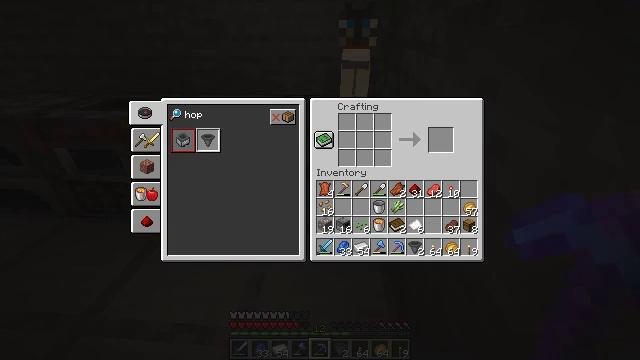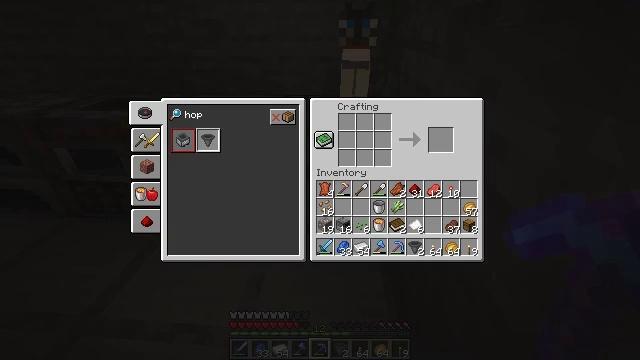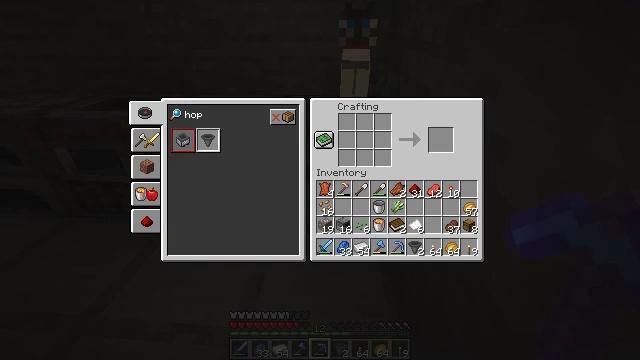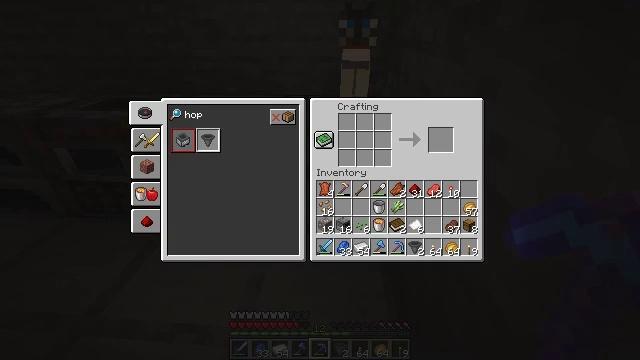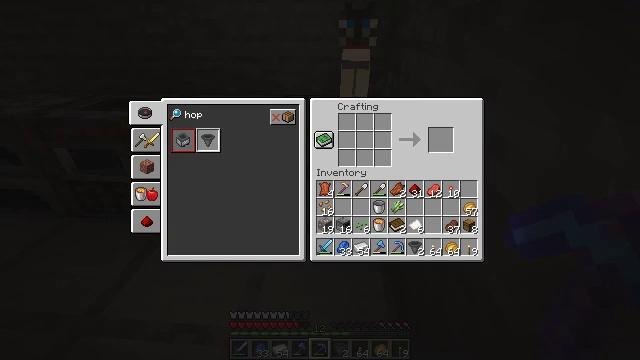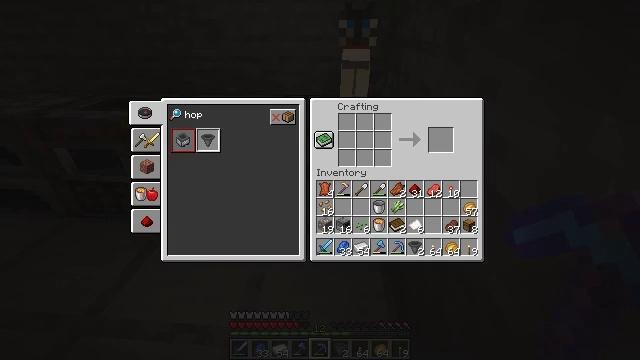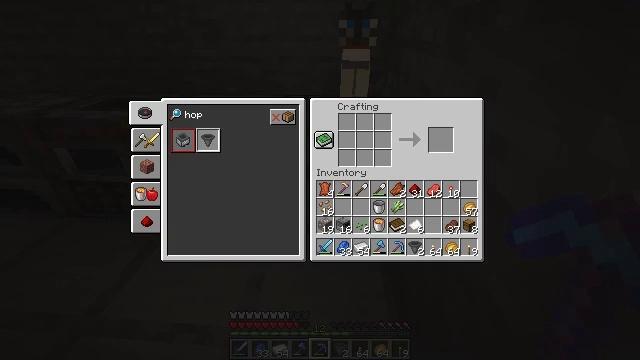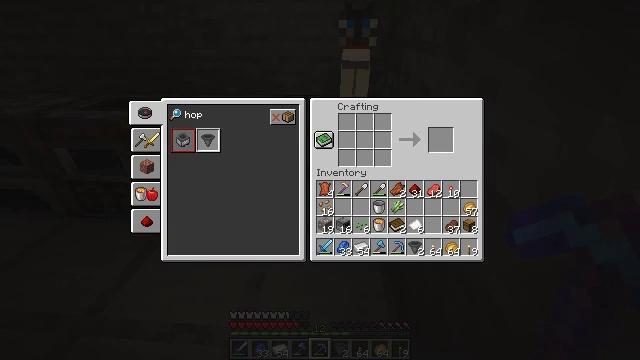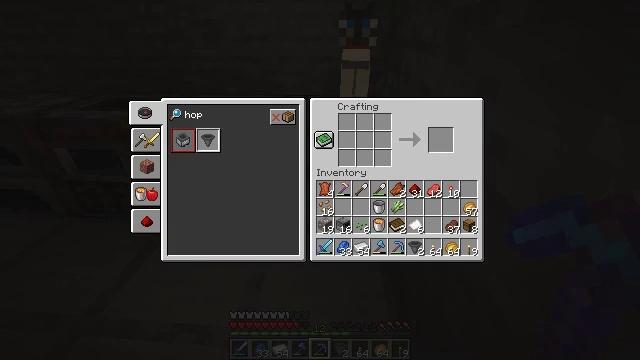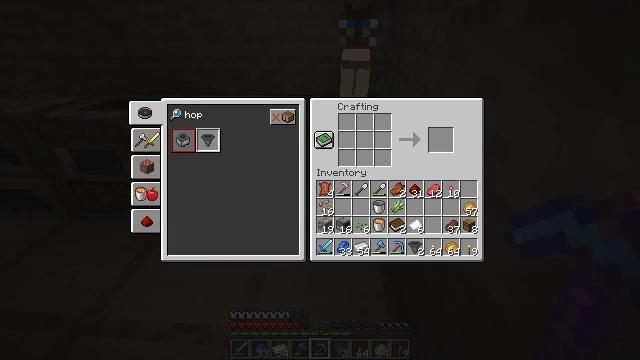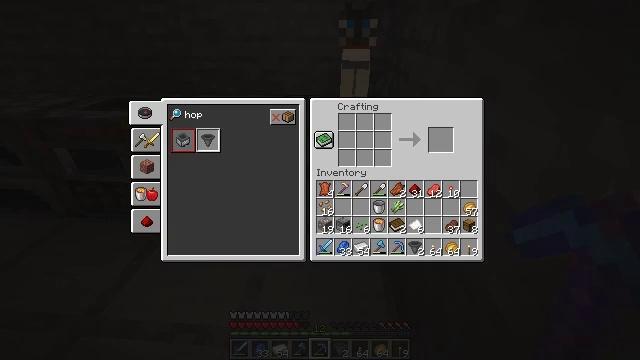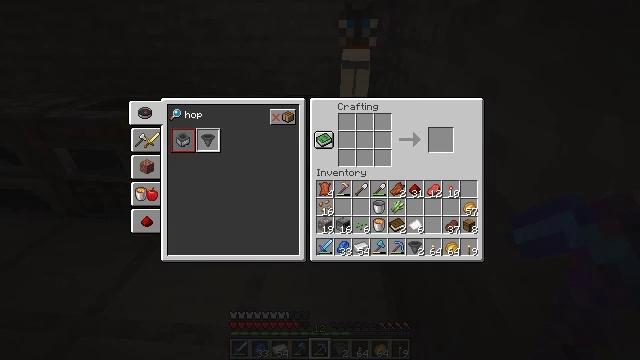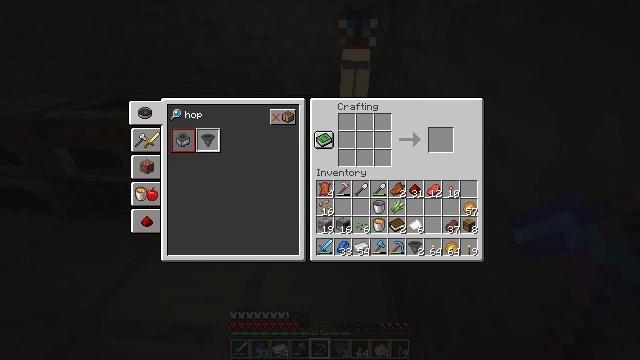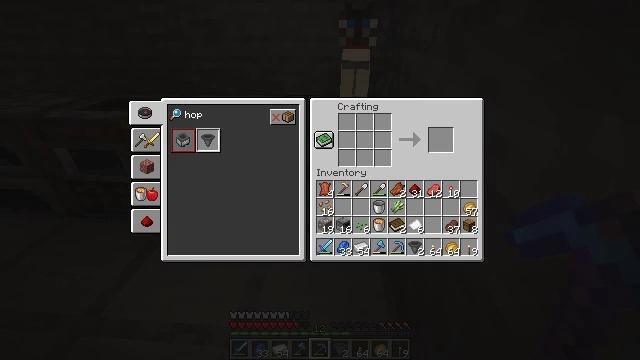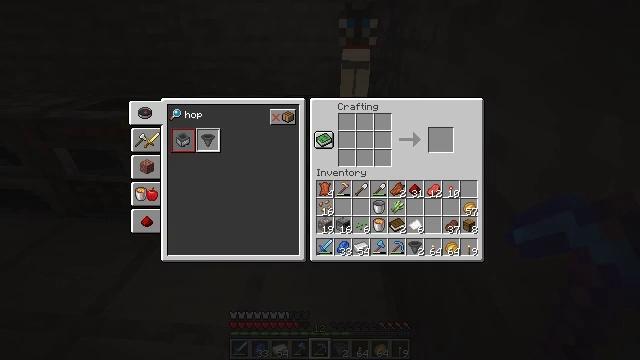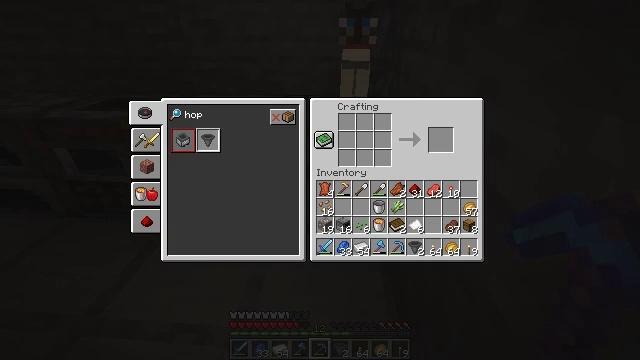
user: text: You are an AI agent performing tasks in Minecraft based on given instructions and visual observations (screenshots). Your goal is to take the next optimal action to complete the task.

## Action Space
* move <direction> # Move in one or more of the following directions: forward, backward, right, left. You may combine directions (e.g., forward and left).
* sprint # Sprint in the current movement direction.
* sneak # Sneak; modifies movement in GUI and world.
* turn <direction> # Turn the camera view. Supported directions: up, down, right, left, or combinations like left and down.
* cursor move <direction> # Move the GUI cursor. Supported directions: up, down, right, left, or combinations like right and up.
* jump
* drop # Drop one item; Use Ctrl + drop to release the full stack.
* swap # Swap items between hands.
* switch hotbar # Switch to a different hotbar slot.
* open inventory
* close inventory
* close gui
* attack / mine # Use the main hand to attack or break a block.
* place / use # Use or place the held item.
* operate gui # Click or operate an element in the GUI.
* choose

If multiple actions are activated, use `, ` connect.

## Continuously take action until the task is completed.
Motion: motion action
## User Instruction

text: Open your crafting table and craft a minecart with ingots.
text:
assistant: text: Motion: no_op
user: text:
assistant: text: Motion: no_op
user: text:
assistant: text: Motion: no_op
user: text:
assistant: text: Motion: no_op
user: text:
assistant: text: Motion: no_op
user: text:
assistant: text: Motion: no_op
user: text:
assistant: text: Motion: no_op
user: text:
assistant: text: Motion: no_op
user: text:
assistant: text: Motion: no_op
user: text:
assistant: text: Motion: no_op
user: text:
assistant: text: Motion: no_op
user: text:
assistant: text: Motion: no_op
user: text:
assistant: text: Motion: no_op
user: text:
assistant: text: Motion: no_op
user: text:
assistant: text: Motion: no_op
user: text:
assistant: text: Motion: no_op
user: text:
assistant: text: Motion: no_op
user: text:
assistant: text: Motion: no_op
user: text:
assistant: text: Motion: no_op
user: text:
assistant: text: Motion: no_op
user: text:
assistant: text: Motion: no_op
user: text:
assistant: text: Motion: no_op
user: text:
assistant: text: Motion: no_op
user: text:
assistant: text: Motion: no_op
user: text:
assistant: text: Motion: no_op
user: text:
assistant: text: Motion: no_op
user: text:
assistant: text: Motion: no_op
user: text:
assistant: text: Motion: no_op
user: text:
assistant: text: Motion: no_op
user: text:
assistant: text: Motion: no_op